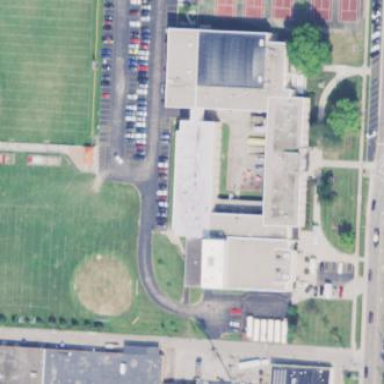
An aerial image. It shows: School building.